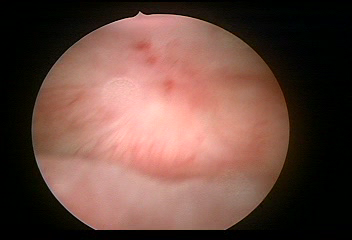
Modality: WLC
Class: Normal mucosa
Bladder cancer association: No